九年级 · 立体几何学
老师用 10 个 $1 \mathrm{~cm} \times 1 \mathrm{~cm} \times 1 \mathrm{~cm}$ 的小正立方体摆出一个立体图形, 它的正视图如图(1)所示, 且图中任两相邻的小正立方体至少有一棱边 $(1 \mathrm{~cm})$ 共享, 或有一面 $(1 \mathrm{~cm} \times 1 \mathrm{~cm})$ 共享. 老师拿出一张 $3 \mathrm{~cm} \times 4 \mathrm{~cm}$ 的方格纸(如图(2)), 请小荣将此 10 个小正立方体依正视图摆放在方格纸中的方格内,请问小荣摆放完后的左视图有 \$ \qquad \$种. (小正立方体摆放时不得悬空，每一小正立方体的棱边与水平线垂直或平行)

图(1)

图(2)
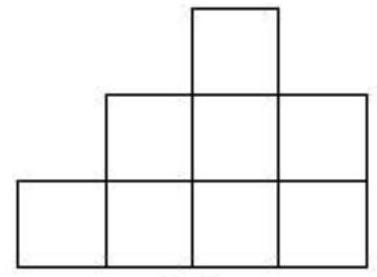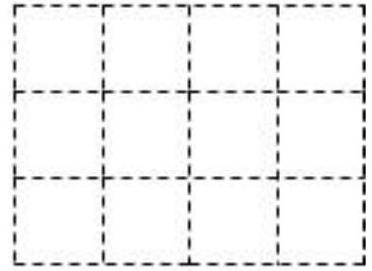
答案: 16
解析: 由题意可知, 立体图形只有一排左视图有 3 个正方形, 有两到三排.

三排的左视图有: $3 \times 4=12$ 种；

两排的左视图有: $2 \times 2=4$ 种;

共 $12+4=16$ 种.

故答案为: 16 .